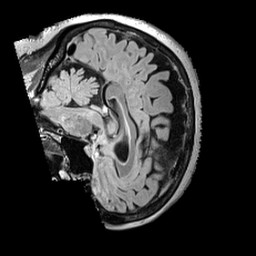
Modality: FLAIR
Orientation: sagittal
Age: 71
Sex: female
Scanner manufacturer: siemens
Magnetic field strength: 3 T
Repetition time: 5 s
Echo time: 0.387 s